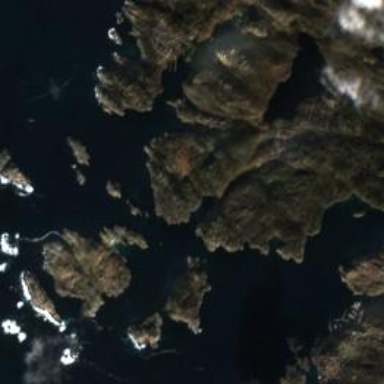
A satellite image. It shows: Beautiful bay with natural surroundings.